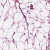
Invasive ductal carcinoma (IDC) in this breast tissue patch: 0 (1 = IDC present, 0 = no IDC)